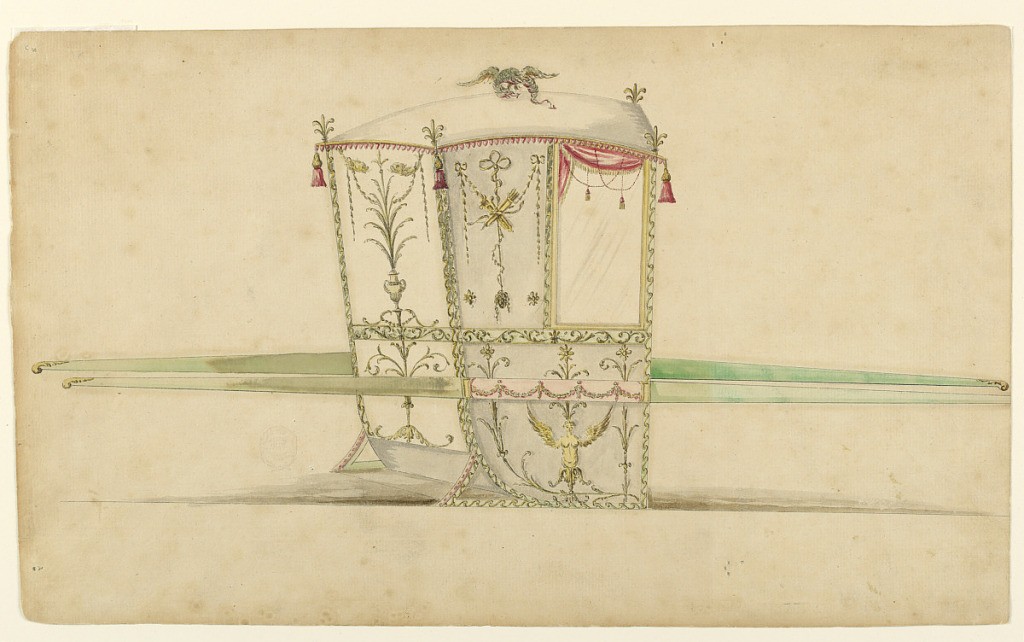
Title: Design for a sedan chair
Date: ca. 1775
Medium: Pen, ink, brush, and various watercolors on paper
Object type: Drawing
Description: Shown from the rear right corner with two bars. Below the window is a band, running around. It divides at the back side the decorating candelabum, beside whose top are two dolphins. In the panel beside the window are hanging garlands and a festoon with a trophy of objects referring to Cupid. The bottom panel at the side is decorated with a candelabrum with the vamp of a harpy between stems. The bar is decorated with festoons in the width of the chair. A dragon is on top of the roof.